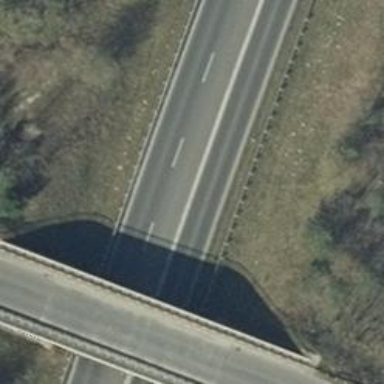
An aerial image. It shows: Asphalt motorway of trunk classification.